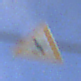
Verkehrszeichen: KreuzungOderEinmuendung
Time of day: SunriseSunset
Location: Outdoor (Nature)
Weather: PartlyCloudy
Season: NotSpecified
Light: Natural